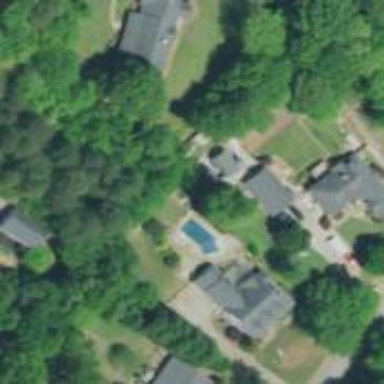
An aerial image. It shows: Swimming pool located in leisure land.